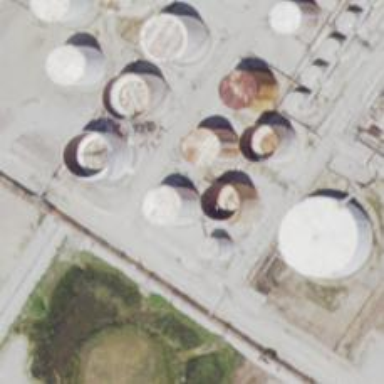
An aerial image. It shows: Storage tank with man-made structure.